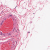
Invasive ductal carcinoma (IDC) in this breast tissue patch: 0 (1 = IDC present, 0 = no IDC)